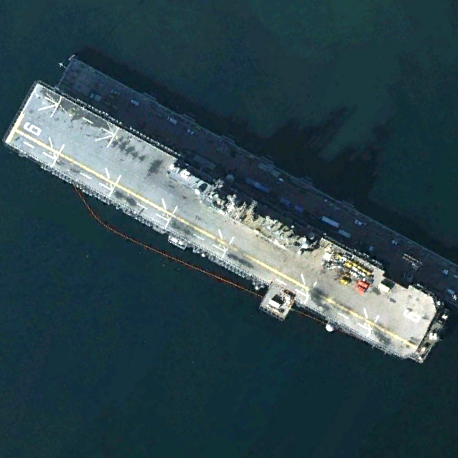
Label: assault